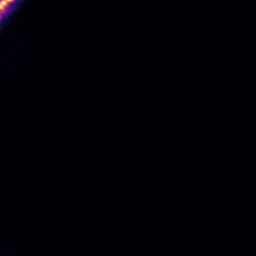
Label: Super-resolution ER image